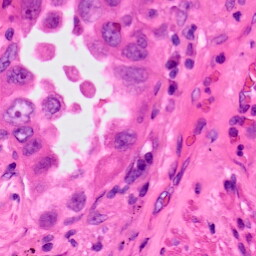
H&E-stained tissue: Lung